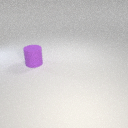
large purple rubber cylinder